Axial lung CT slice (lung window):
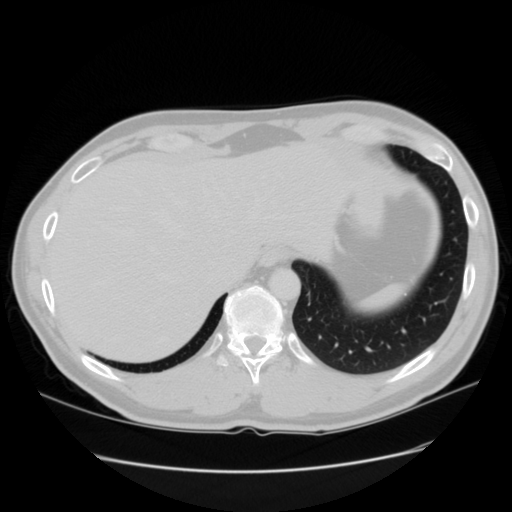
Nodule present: no